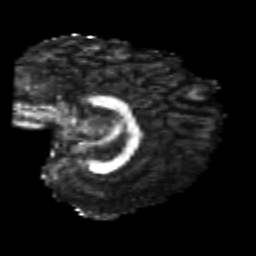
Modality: FA
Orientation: sagittal
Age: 22
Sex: female
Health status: healthy
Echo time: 0.074 s